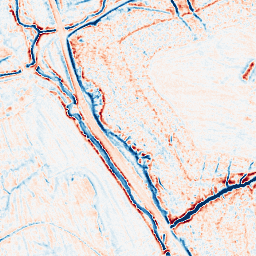
Category: edge_preserving
Decomposition family: anisotropic_diffusion
Decomposition parameters: iterations: 10
kappa: 30
gamma: 0.2
Upsampling method: cubic_mitchell
Upsampling parameters: scale: 8
Upsampling scale: 8